Interaction volume radius: 10 \u00c5
Interaction volume height: 10 \u00c5
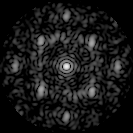
Disorder parameter: 0.4309